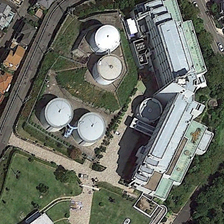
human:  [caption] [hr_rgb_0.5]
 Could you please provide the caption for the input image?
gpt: there are many trees around the refinery .

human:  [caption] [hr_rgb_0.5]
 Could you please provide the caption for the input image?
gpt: several storage tanks are near some buildings and green trees .

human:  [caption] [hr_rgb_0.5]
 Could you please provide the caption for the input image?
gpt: several storage tanks are near some buildings and green trees .

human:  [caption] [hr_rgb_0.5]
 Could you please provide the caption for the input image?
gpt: there are dark trees and light colored trees .

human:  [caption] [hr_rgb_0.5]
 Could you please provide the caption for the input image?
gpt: there are many trees around the refinery .